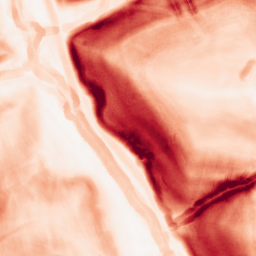
Category: morphological
Decomposition family: morphological_gradient
Decomposition parameters: size: 5
shape: disk
Upsampling method: quartic
Upsampling parameters: scale: 2
Upsampling scale: 2